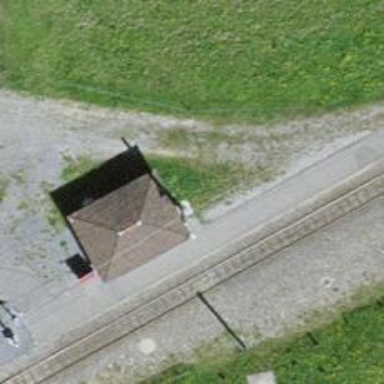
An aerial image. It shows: Public transport station located at railway halt.